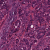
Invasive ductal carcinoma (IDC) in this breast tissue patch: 1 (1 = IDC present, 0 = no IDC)